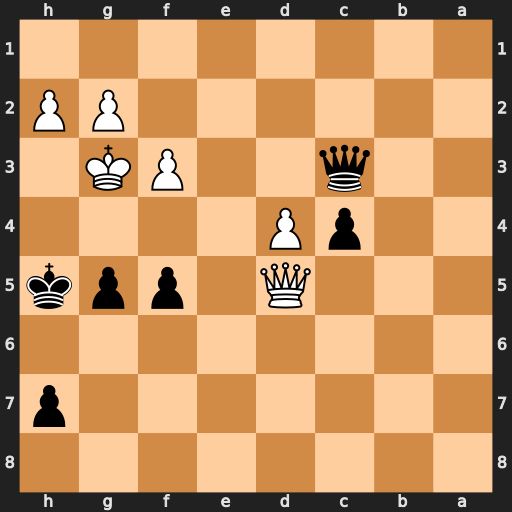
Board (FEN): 8/7p/8/3Q1ppk/2pP4/2q2PK1/6PP/8
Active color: b
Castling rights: -
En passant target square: -
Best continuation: Qe1+ Kh3 Qh4#